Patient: sex M, age 32
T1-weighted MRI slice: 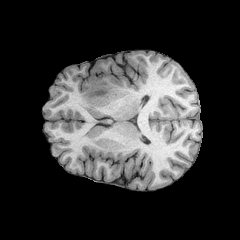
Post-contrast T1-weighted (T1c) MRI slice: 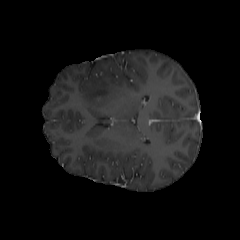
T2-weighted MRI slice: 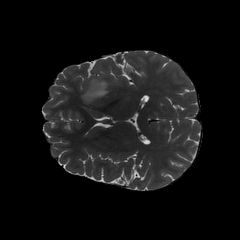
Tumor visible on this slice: yes
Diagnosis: Astrocytoma, IDH-mutant
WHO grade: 2